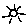
Label: sun